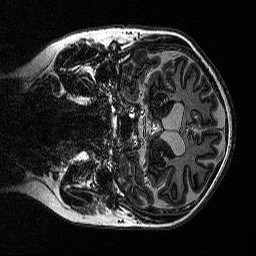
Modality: MP2RAGE
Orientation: coronal
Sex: female
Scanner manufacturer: siemens
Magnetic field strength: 3 T
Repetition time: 5 s
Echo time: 0.00292 s